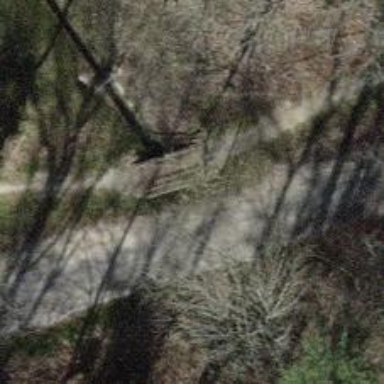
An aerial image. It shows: Culvert tunnel underneath ditch.